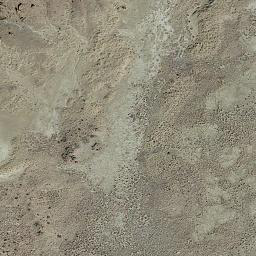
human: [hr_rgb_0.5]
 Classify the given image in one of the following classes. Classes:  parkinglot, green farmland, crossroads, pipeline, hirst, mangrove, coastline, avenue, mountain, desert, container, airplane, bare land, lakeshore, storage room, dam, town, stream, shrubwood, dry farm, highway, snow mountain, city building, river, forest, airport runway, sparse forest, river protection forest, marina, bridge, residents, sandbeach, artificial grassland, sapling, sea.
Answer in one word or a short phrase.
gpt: bare land